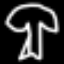
Label: mushroom